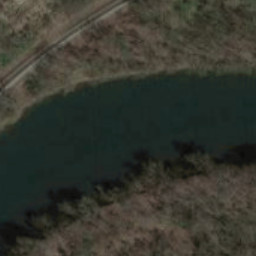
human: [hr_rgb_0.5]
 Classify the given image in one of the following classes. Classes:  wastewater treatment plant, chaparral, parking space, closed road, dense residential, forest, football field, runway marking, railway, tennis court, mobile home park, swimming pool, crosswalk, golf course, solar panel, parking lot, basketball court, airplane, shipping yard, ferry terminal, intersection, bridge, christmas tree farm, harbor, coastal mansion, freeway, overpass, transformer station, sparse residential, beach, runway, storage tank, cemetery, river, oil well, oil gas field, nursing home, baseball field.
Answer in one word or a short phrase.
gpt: river